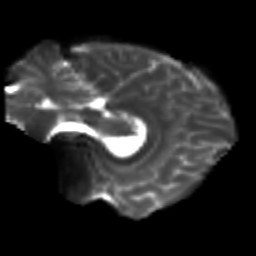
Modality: T2w
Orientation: sagittal
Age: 19
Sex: female
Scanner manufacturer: siemens
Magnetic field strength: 3 T
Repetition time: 3.5 s
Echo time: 0.104 s